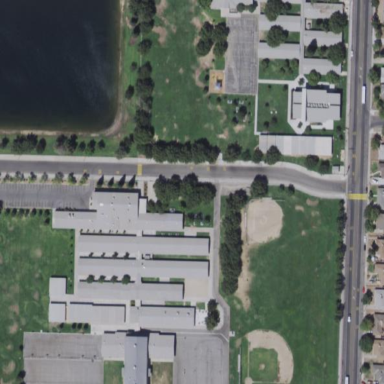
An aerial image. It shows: School.